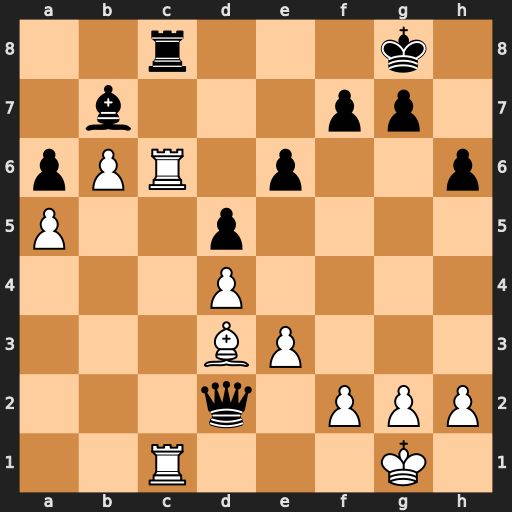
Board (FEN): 2r3k1/1b3pp1/pPR1p2p/P2p4/3P4/3BP3/3q1PPP/2R3K1
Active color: w
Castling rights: -
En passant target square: -
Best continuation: Rxc8+ Bxc8 Rxc8#